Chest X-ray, PA view. Patient: 61 years old, sex F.
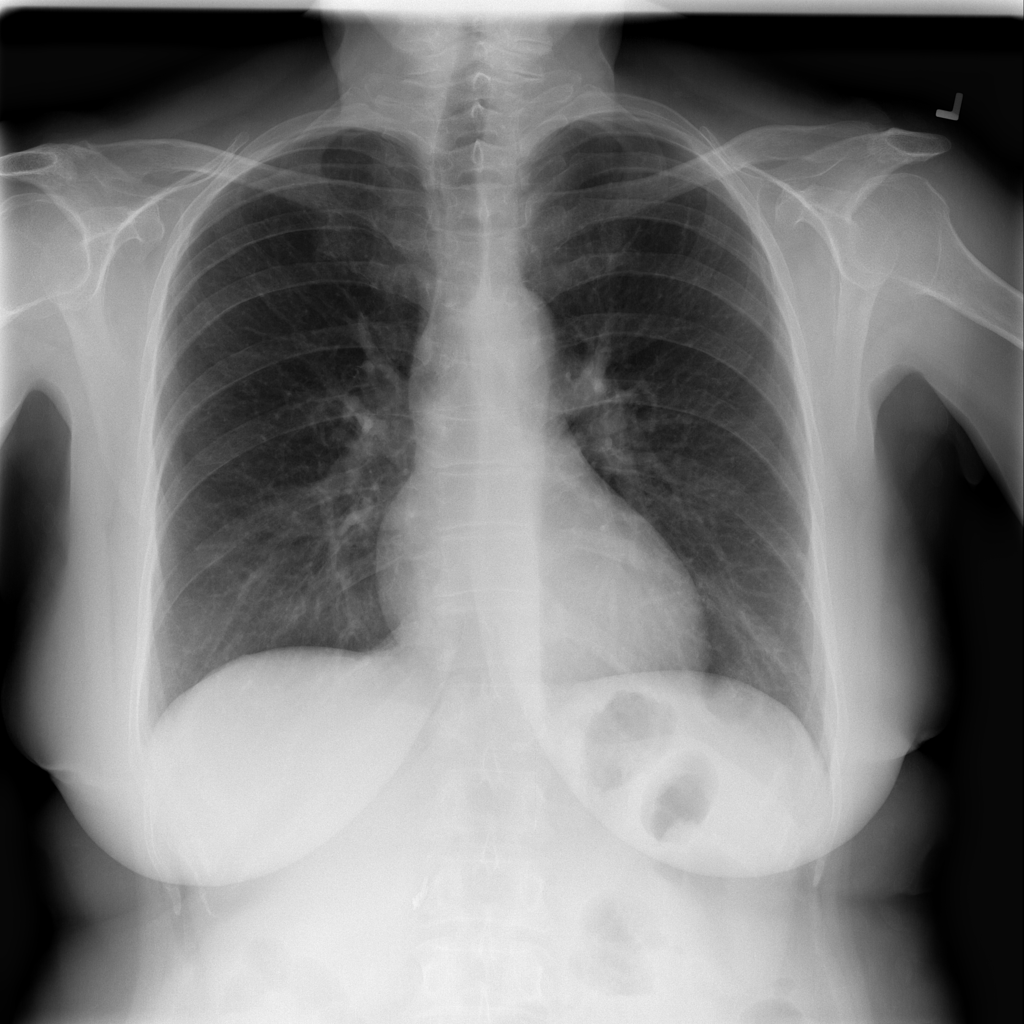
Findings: Infiltration